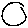
Label: circle